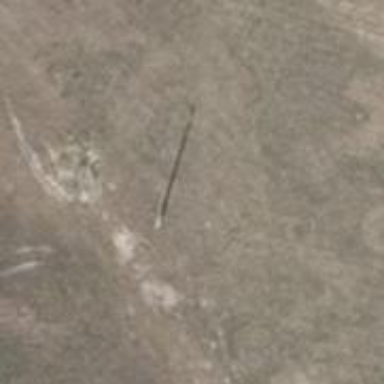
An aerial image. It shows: Power pole.